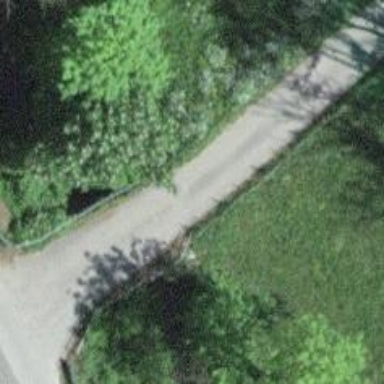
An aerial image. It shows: Service road on bridge with high-quality track surface.